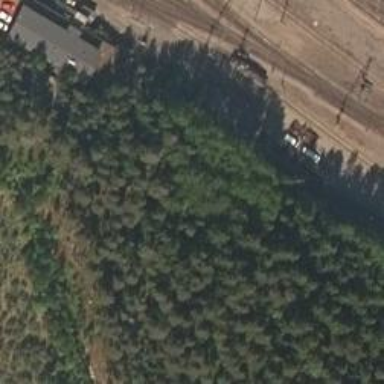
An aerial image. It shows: Railway yard in service.